Brain MRI, t2w sequence, axial 2D slice.
Patient: age 38, sex F, weight 78 kg, height 1.78 m
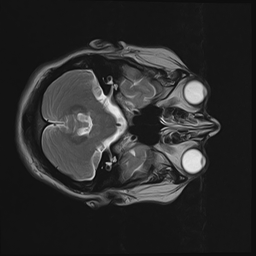